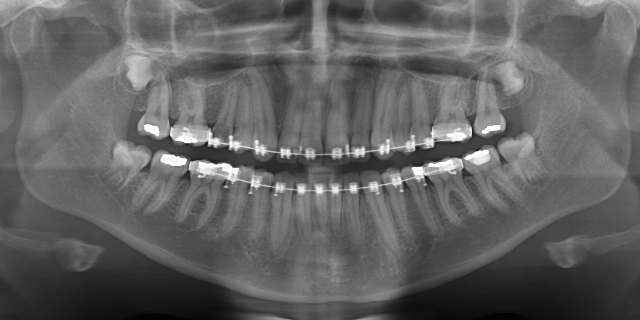
adult